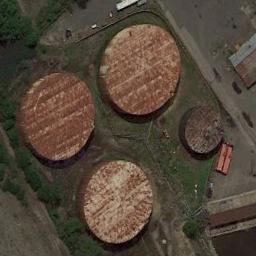
Label: storage tanks